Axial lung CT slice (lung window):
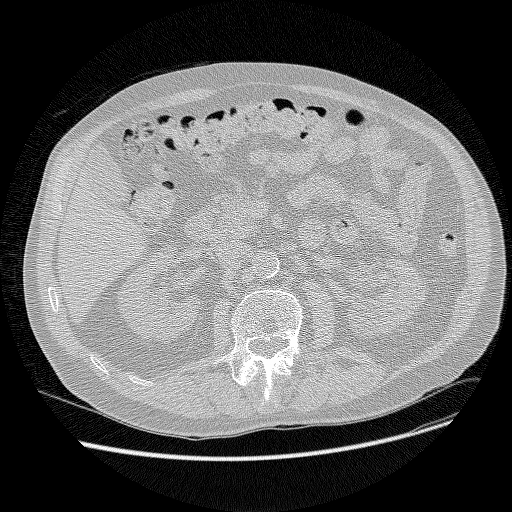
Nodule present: no